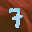
Label: 7